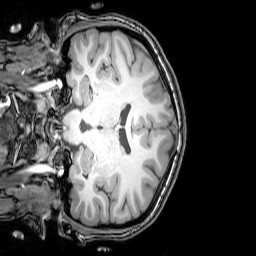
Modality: T1w
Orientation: coronal
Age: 25
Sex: female
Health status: healthy
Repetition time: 0.081 s
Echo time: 0.037 s